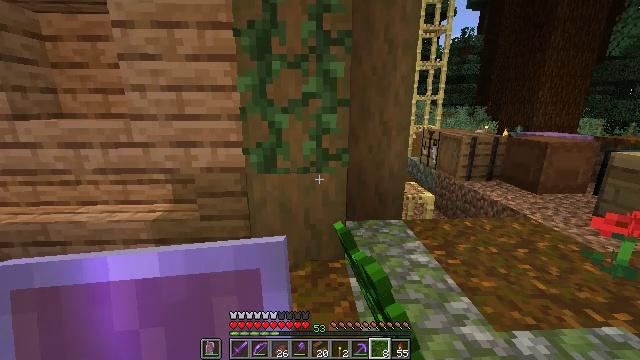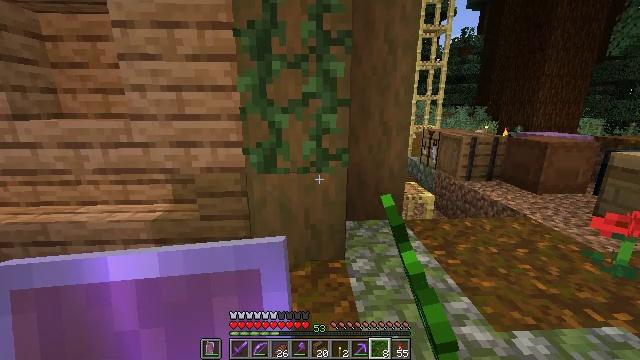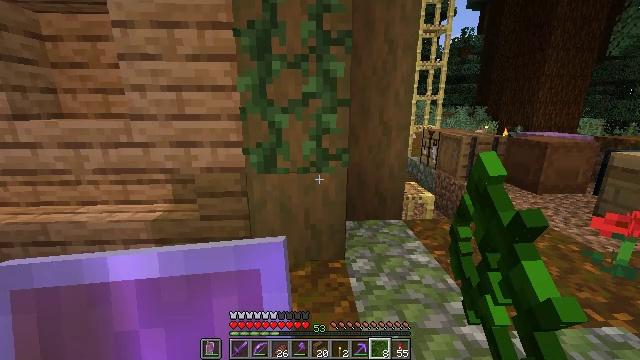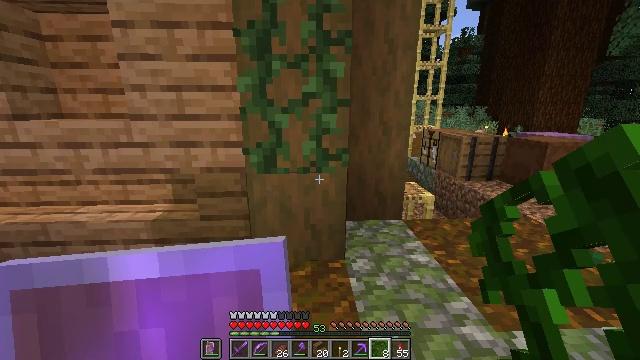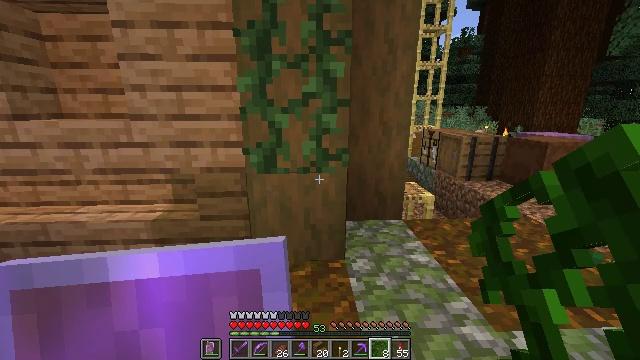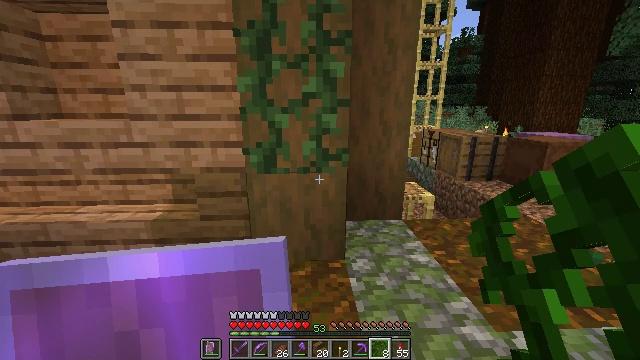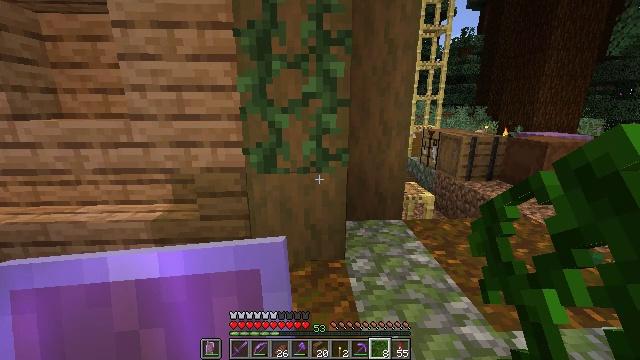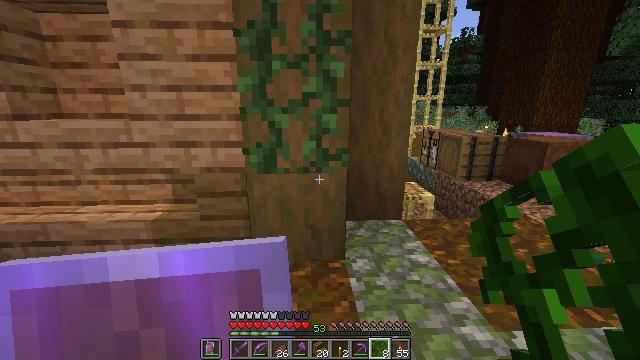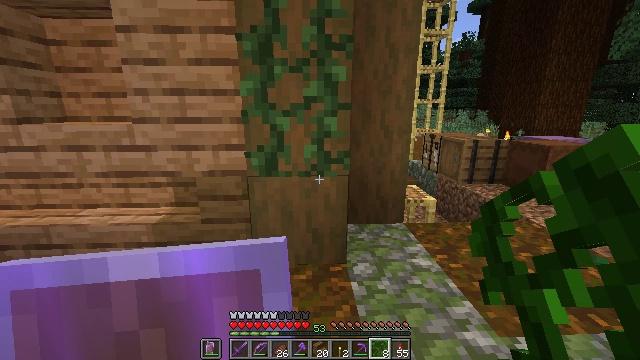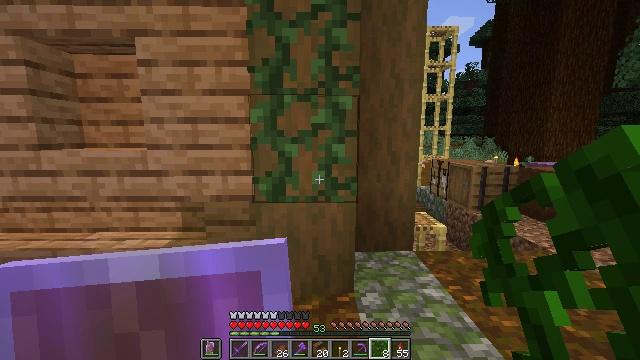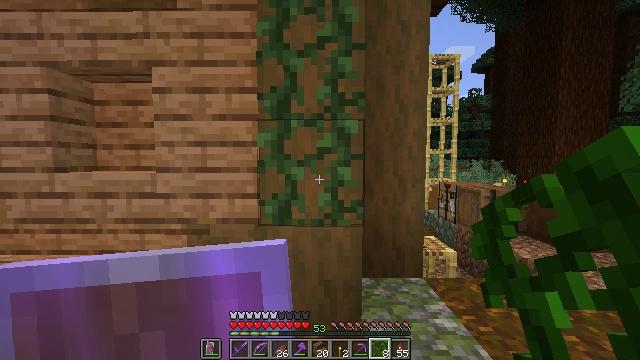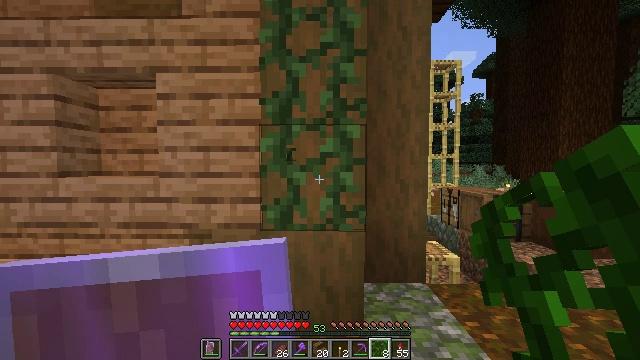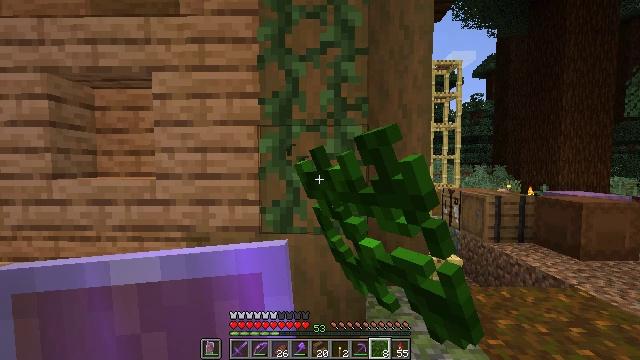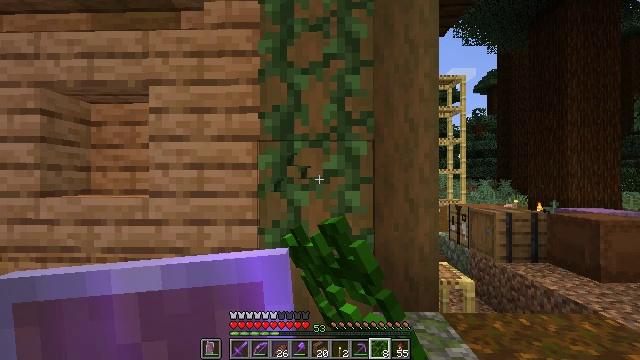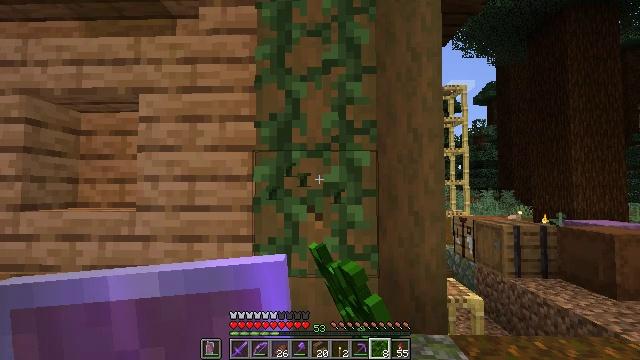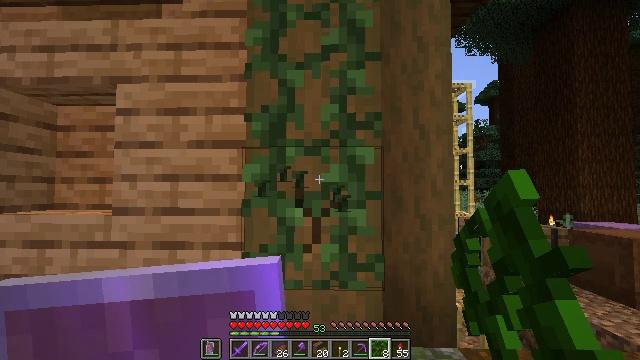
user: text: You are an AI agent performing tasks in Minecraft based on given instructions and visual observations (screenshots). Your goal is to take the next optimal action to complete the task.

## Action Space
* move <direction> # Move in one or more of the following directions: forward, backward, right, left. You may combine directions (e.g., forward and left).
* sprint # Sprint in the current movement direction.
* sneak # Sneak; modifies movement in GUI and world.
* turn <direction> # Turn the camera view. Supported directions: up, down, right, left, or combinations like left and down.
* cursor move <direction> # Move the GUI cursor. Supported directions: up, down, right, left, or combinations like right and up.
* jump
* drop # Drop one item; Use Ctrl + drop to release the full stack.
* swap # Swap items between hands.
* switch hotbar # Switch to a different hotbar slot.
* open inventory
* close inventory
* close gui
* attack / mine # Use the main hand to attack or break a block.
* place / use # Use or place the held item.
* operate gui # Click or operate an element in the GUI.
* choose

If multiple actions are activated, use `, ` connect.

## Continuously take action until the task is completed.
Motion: motion action
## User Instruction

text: Break the vines.
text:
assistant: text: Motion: no_op
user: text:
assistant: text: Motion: no_op
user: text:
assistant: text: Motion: no_op
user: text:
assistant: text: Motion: no_op
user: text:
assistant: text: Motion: no_op
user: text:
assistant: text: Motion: no_op
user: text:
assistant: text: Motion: no_op
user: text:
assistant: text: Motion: no_op
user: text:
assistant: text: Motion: turn left and up
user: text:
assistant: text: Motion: turn left and up
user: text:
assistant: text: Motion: turn up, attack / mine
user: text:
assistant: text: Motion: move forward, attack / mine
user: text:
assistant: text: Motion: move forward, turn up, attack / mine
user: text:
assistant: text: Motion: move forward, turn up, attack / mine
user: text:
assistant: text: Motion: move forward, attack / mine
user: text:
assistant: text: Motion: move forward, attack / mine
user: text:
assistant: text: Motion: attack / mine
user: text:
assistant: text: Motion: no_op
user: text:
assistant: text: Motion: no_op
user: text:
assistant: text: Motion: no_op
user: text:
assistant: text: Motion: no_op
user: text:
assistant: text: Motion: no_op
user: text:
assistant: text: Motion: no_op
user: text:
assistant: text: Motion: no_op
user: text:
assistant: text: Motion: no_op
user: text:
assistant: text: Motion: no_op
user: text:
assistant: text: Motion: no_op
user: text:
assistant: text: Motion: no_op
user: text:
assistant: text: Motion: no_op
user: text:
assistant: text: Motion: no_op